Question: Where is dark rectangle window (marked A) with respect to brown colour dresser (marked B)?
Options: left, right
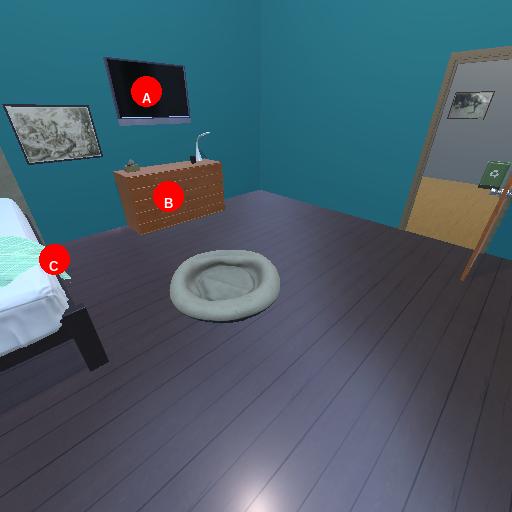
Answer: left